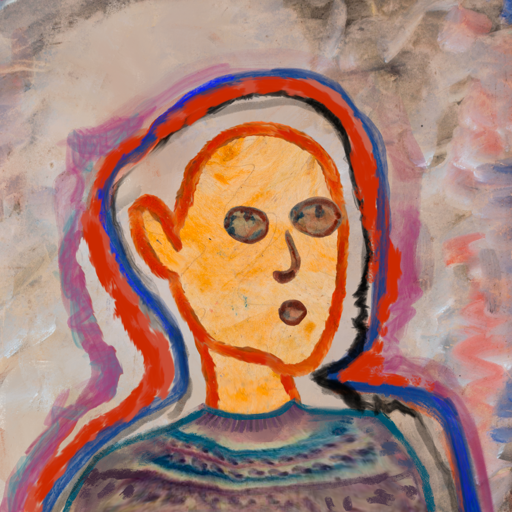
Background: Roy_Bahadur, Head And Neck Side: Experience, Face Side: Orphan, Bust: HillGirl, Hair Side: Experience, Head Accessory: Blank, Second Necklace: Blank, Necklace: Blank, Baby: Blank